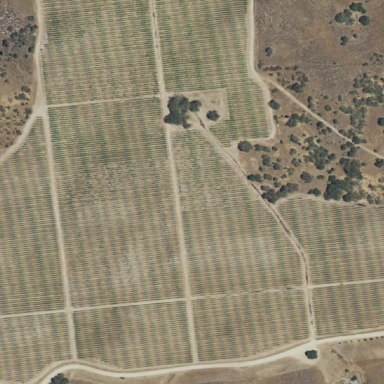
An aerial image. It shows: Prime and unique farmland used as vineyard.